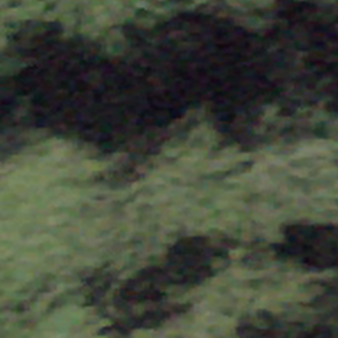
Label: other